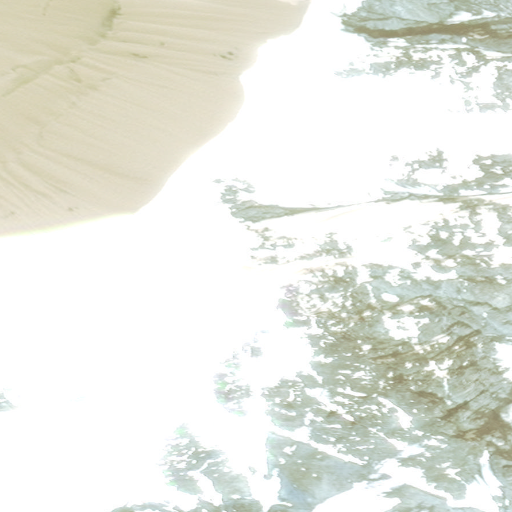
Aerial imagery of mountain in Alaska named Icefall Peak containing only unknown